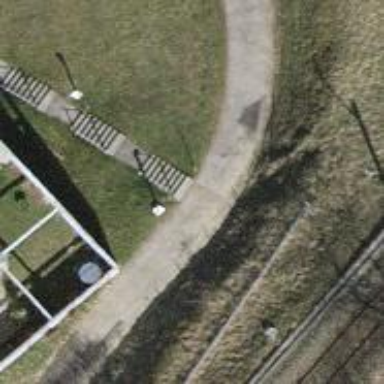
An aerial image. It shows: Road with steps.